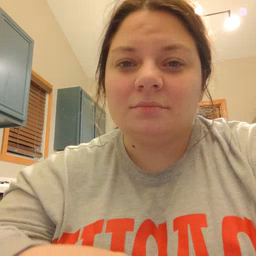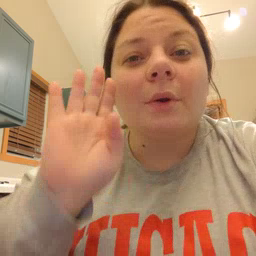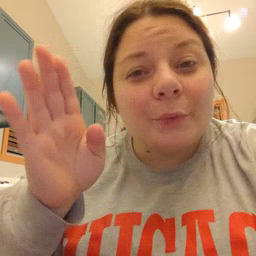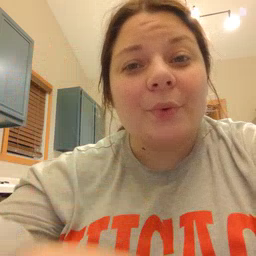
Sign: hello